Field crop: maize
Growth stage: 2
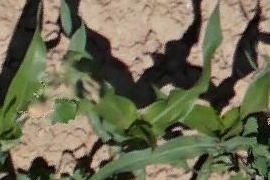
Species: maize